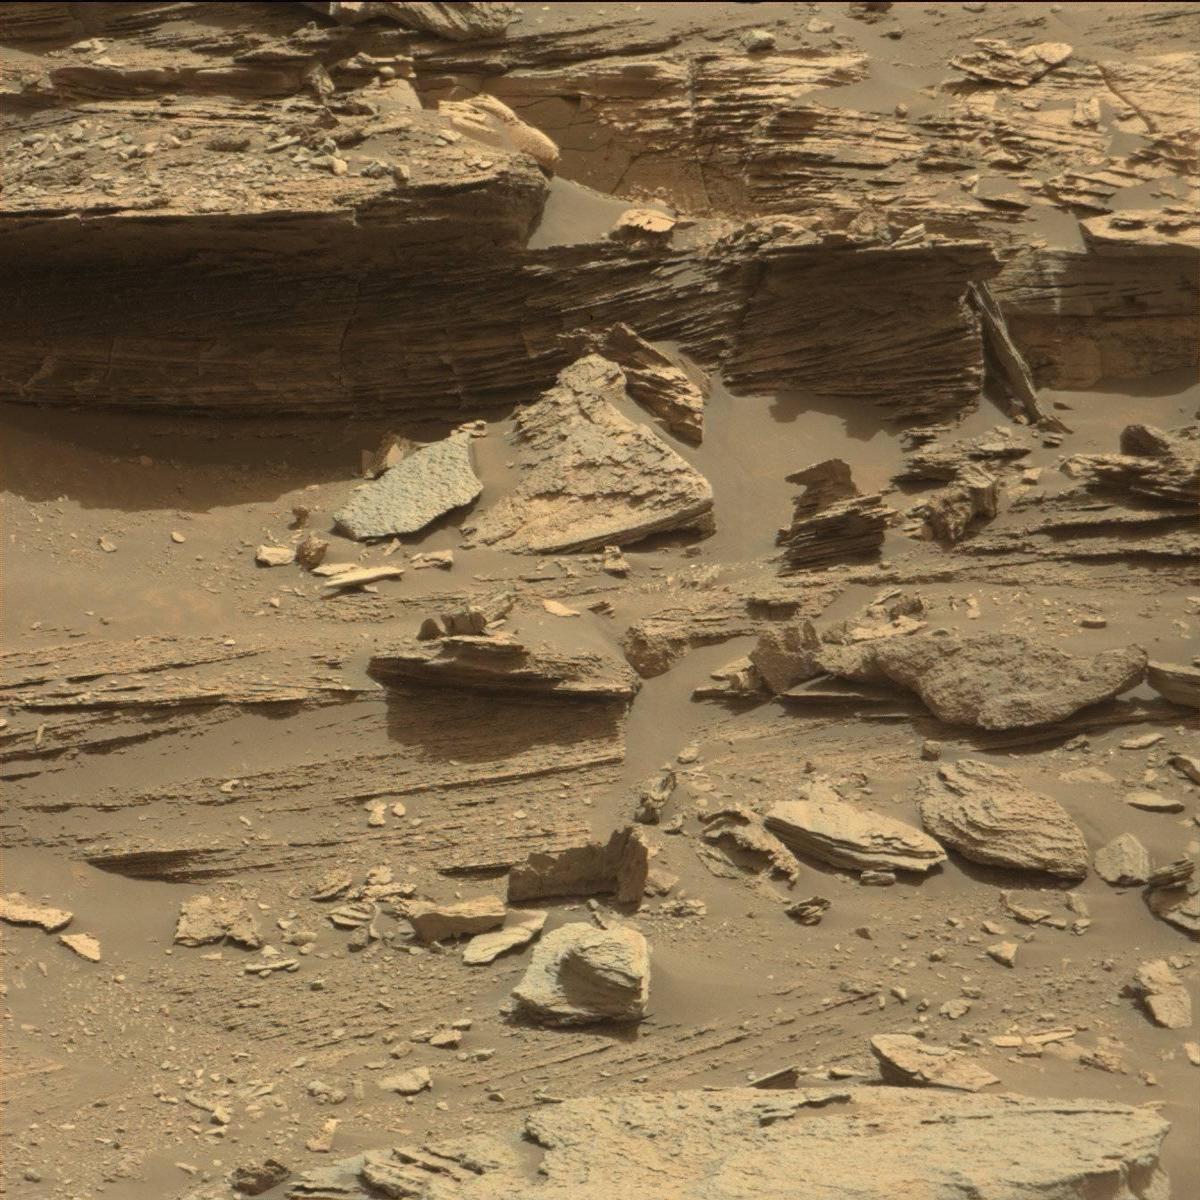
Terrain classes present: Bedrock, Sand / Soil